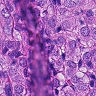
Metastatic tissue present: yes